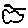
Label: cloud